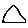
Label: triangle